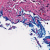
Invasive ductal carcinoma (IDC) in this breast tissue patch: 0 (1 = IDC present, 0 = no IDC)